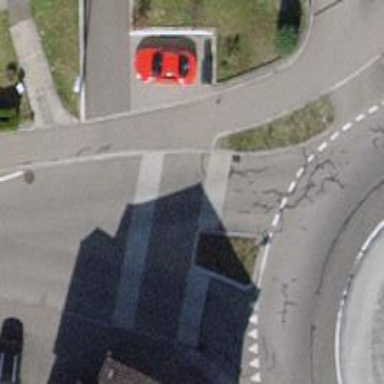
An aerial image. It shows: Uncontrolled road crossing with markings.